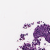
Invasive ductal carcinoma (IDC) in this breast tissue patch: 0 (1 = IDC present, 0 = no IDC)